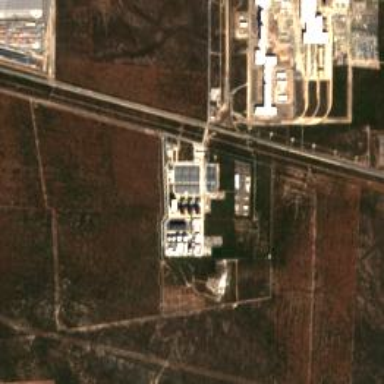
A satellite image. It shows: Power plant surrounded by fence.